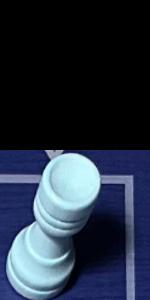
Label: Rook_White